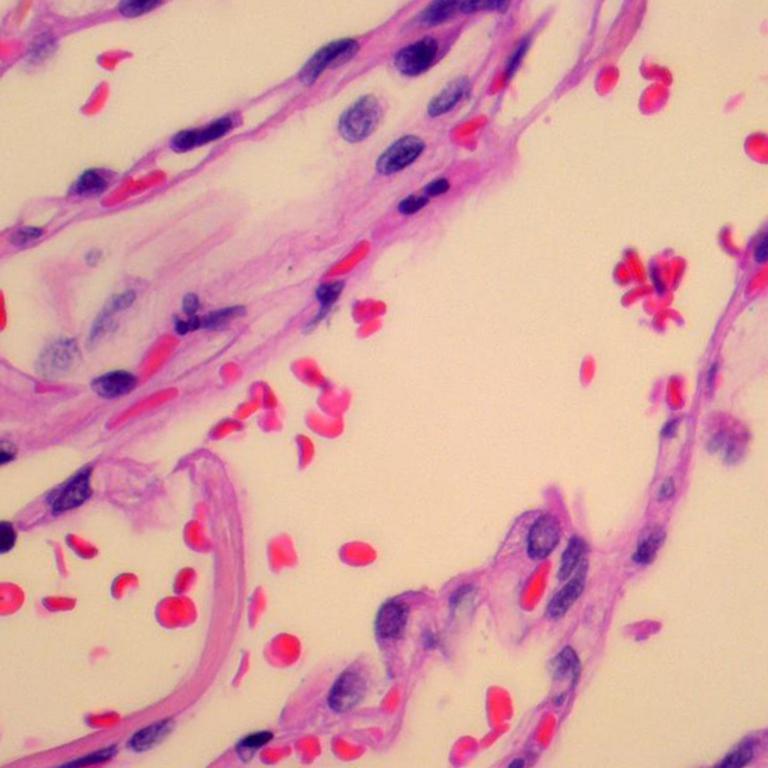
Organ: lung
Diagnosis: benign